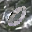
Label: 0